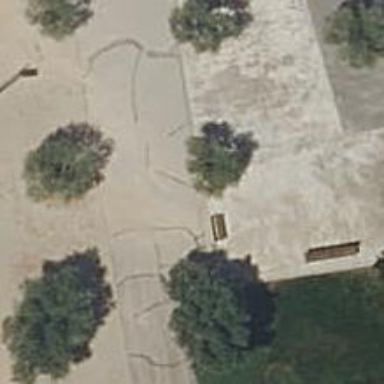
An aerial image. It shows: Bench for seating.